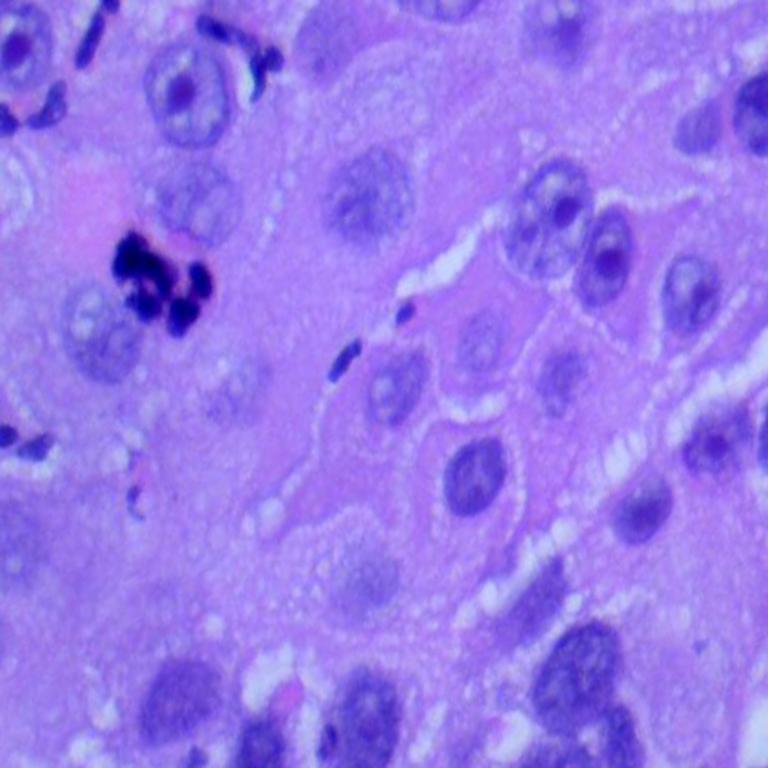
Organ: lung
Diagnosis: squamous carcinomas